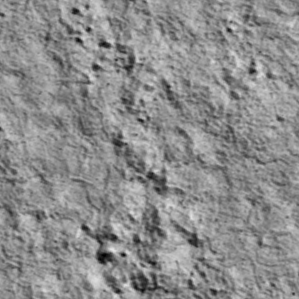
Label: non_frost